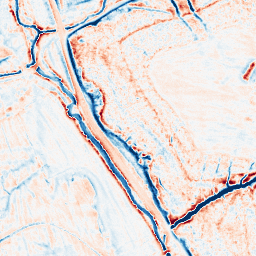
Category: edge_preserving
Decomposition family: anisotropic_diffusion
Decomposition parameters: iterations: 20
kappa: 50
gamma: 0.2
Upsampling method: bicubic
Upsampling parameters: scale: 2
Upsampling scale: 2